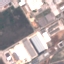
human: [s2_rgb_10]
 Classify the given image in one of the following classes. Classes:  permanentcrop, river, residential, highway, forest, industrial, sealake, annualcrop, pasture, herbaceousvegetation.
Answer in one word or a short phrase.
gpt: Industrial